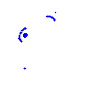
Particle: kaon